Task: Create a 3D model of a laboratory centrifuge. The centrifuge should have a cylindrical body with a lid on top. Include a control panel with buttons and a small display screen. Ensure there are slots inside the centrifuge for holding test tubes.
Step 517:
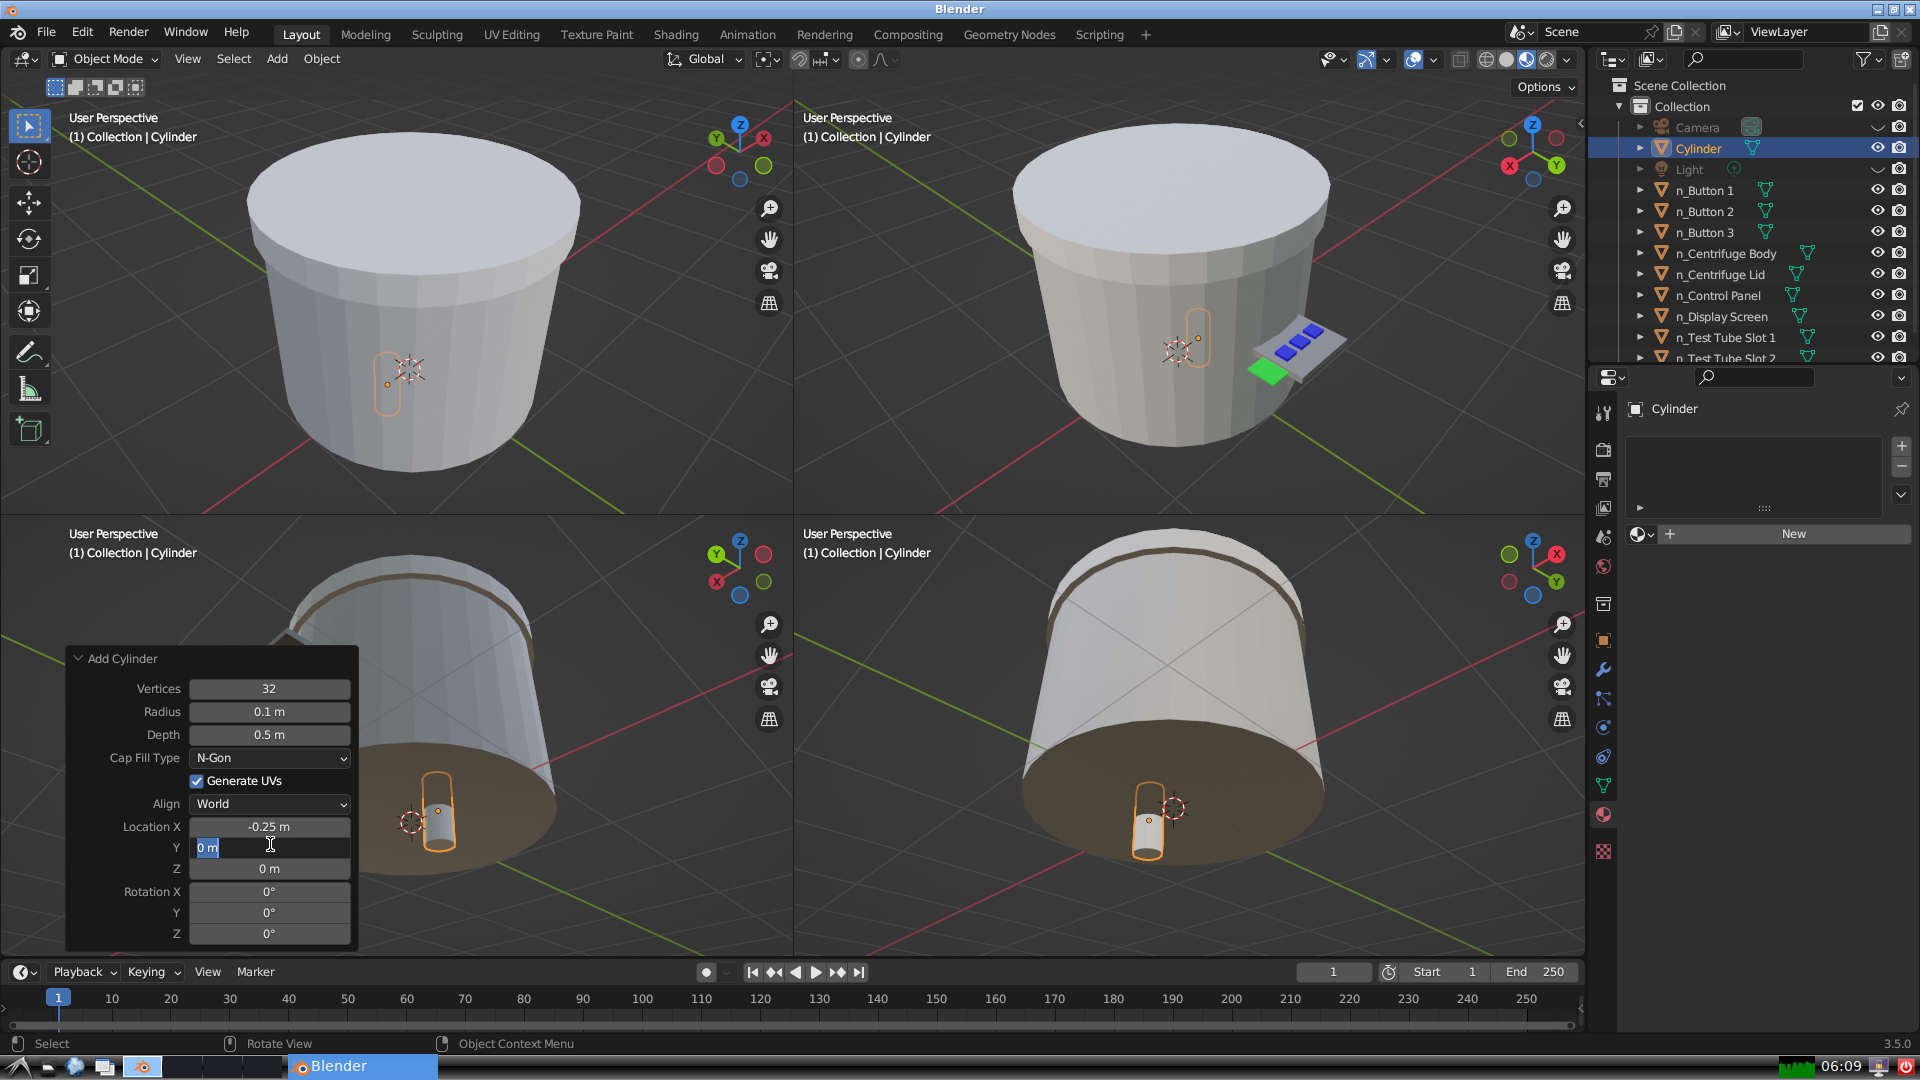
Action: input_text: 0.43301270189221935